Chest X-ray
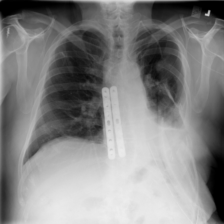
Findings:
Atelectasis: negative
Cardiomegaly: negative
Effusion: negative
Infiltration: negative
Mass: negative
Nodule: negative
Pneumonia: negative
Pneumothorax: negative
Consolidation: negative
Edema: negative
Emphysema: negative
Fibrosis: negative
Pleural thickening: negative
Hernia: negative